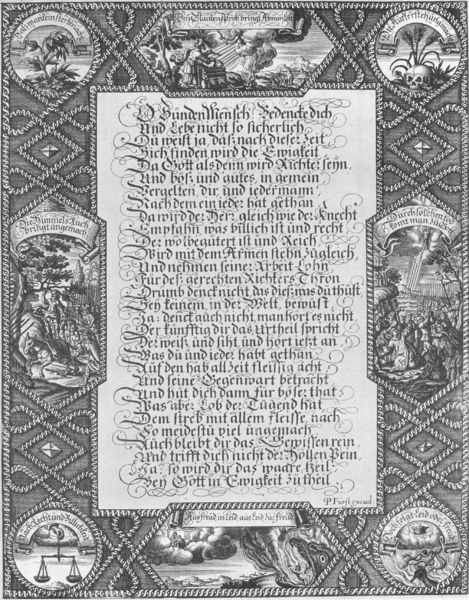
Titel: O SündenMensch! Bedencke dich
Künstler: Paul Fürst
Standort: Wolfenbüttel
Institution: Herzog August Bibliothek
Schlagwörter: baum, blätter, feuer, himmel, laub, weiß, wolken, bäume, landschaft, menschen, blume, grau, schwarz, zeichnung, muster, band, rahmen, schädel, tod, wind, rauch, blatt, wald, pferd, schrift, bilder, grafik, graphik, ornamente, deutsch, kordel, regen, waage, buch, strahlen, druck, seite, illustration, schwarzweiß, text, strahl, gebet, intarsien, buchseite, wappen, gebetsbuch, totenkopf, hölle, mittelalter, gedicht, ornamentik, totenschädel, fraktur, perlenband, drache, symbole, medaillons, andachtsbild, majuskel, illustrationen, inkunabel, psalm, majuskeln, schriftbänder, totenköpfe, recht, faksimile, buchkunst, schwz, himmtel, blder